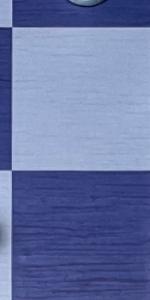
Label: Empty